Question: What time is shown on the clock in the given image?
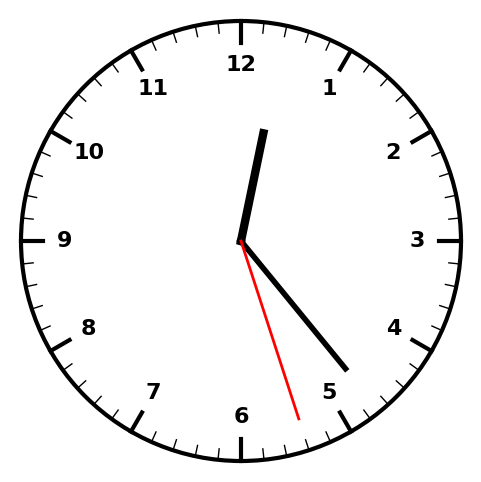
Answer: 12:23:27